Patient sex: M
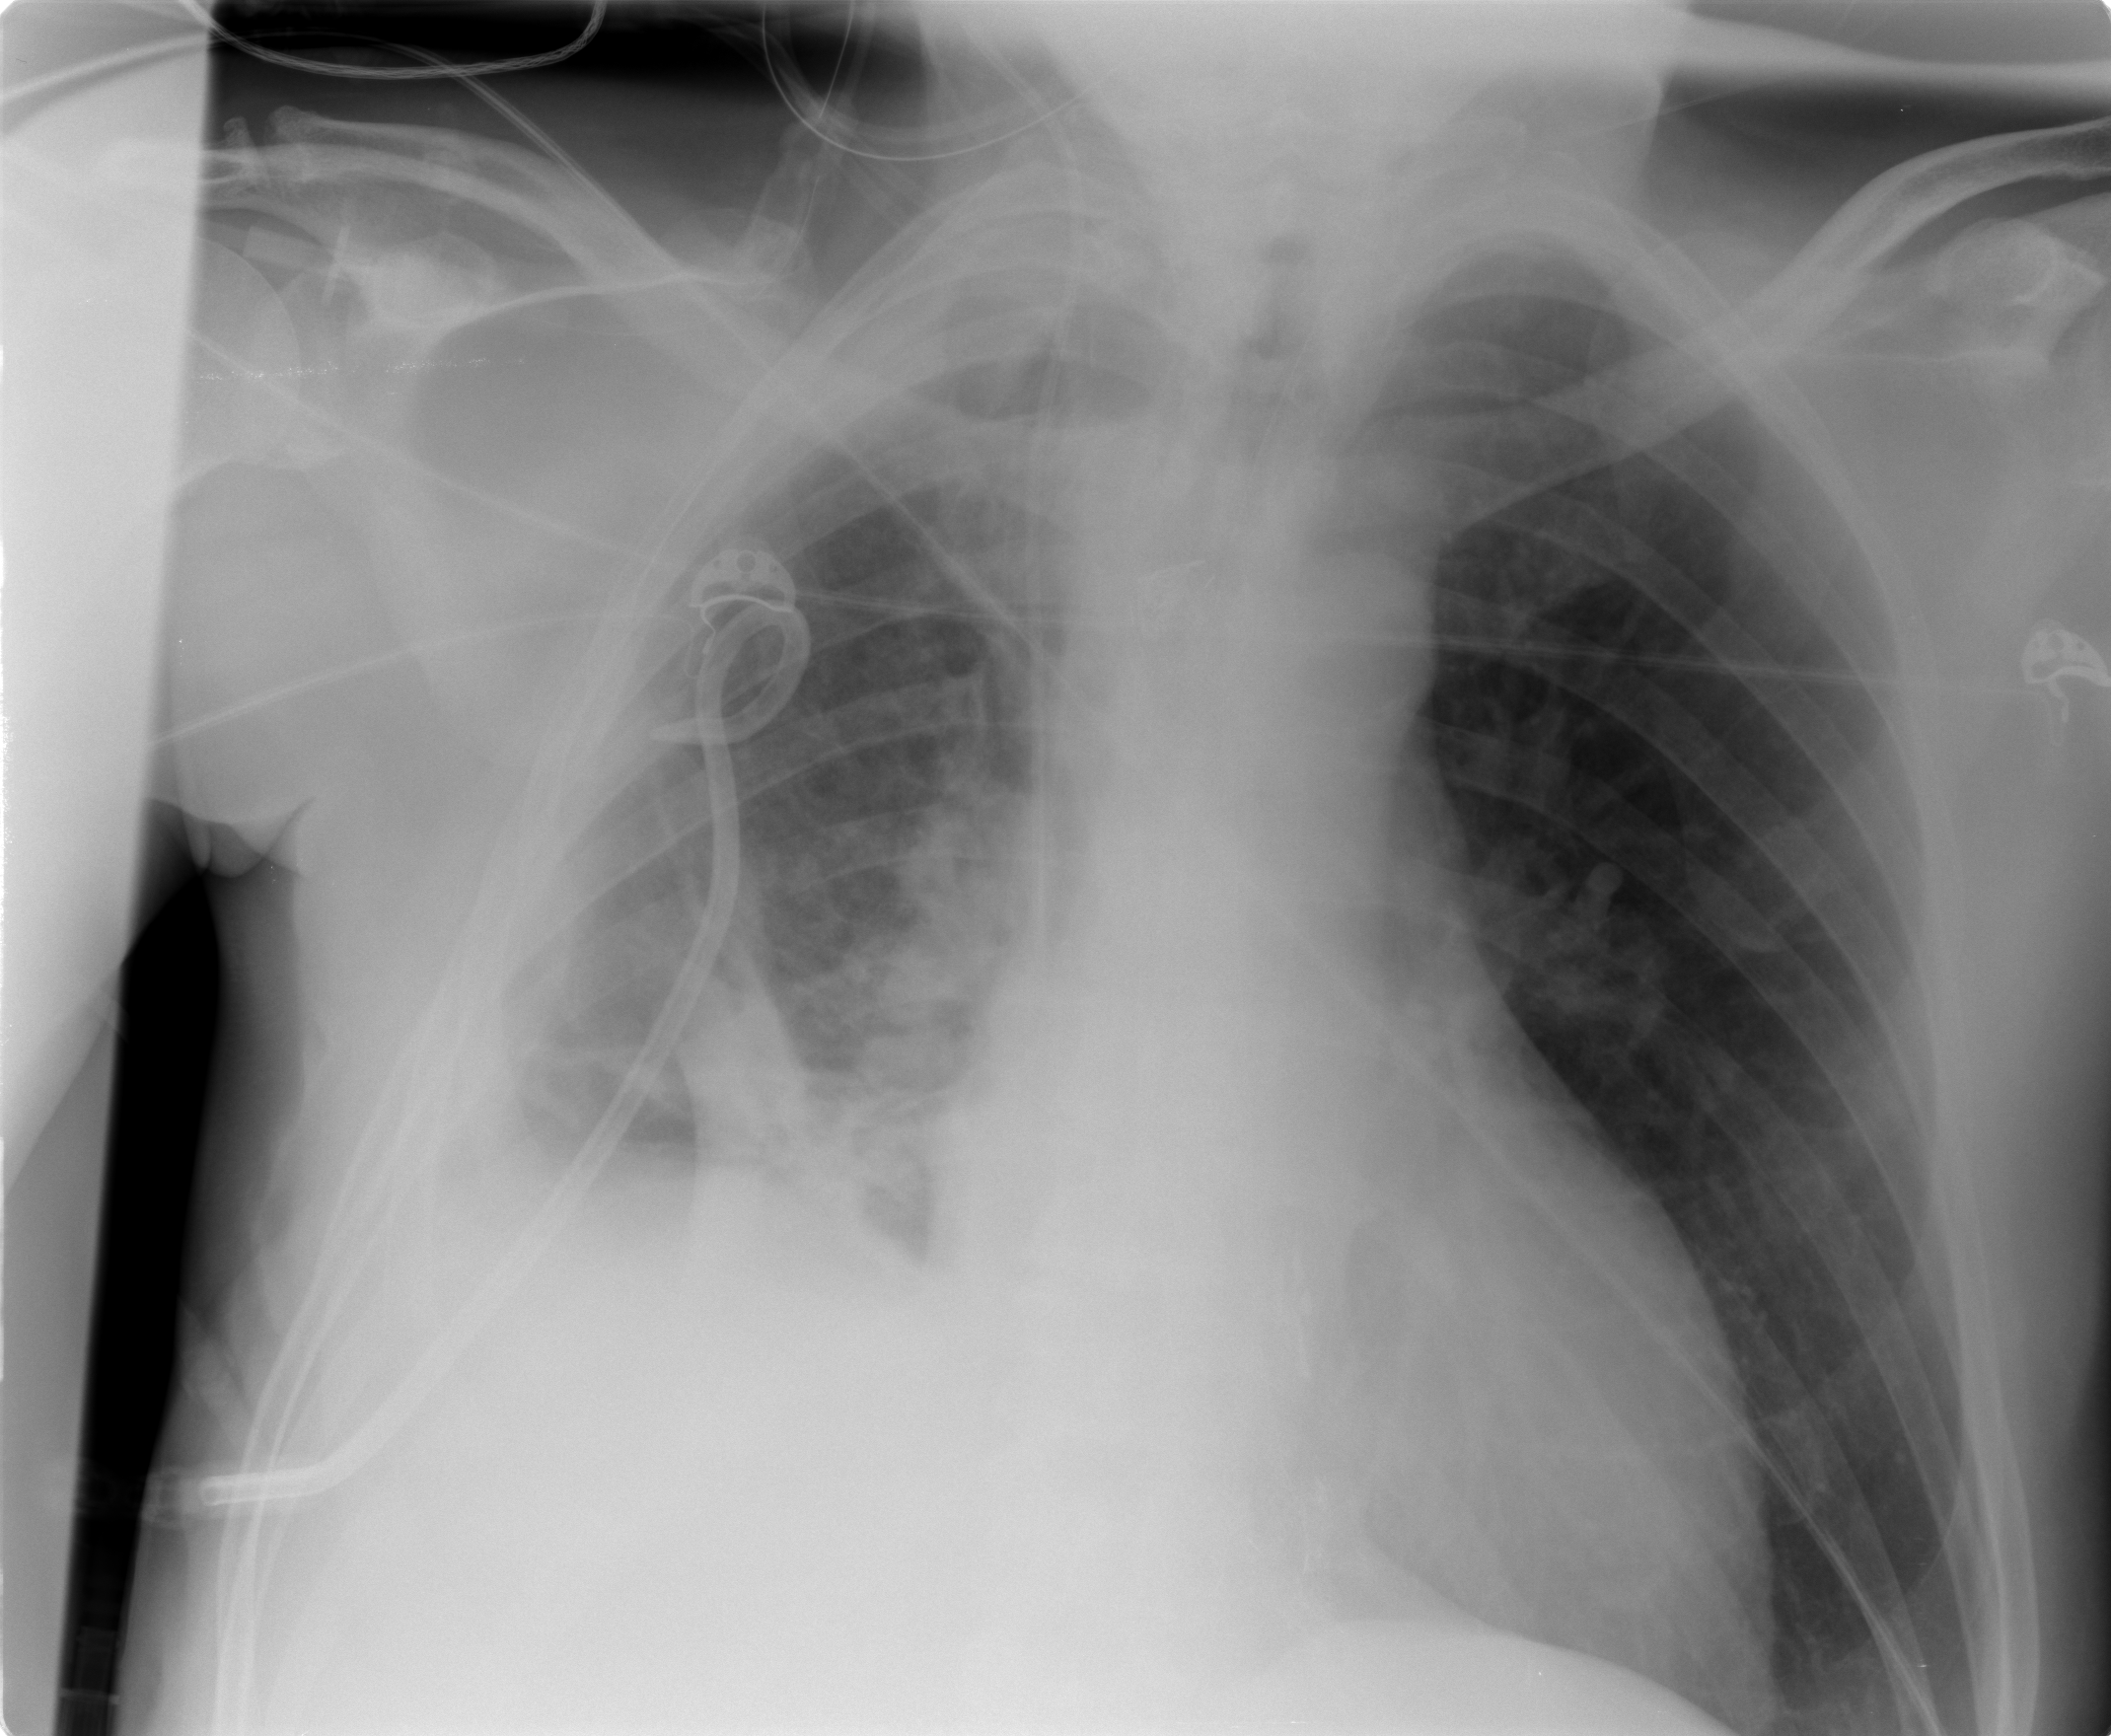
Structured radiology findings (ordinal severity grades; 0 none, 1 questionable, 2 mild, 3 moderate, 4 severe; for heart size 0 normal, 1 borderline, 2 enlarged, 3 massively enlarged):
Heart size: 1
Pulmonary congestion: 0
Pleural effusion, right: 3
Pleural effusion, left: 0
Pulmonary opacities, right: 0
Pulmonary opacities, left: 0
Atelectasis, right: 3
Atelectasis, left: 0